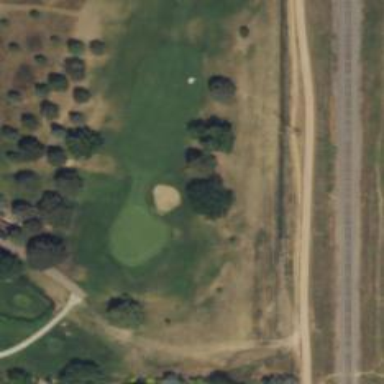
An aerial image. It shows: Golf hole.